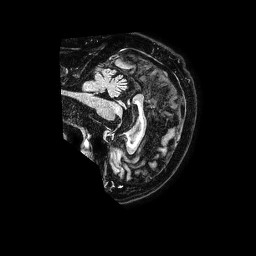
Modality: FLAIR
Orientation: sagittal
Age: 78
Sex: male
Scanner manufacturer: philips
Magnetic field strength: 1.5 T
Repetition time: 4.8 s
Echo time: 0.3 s